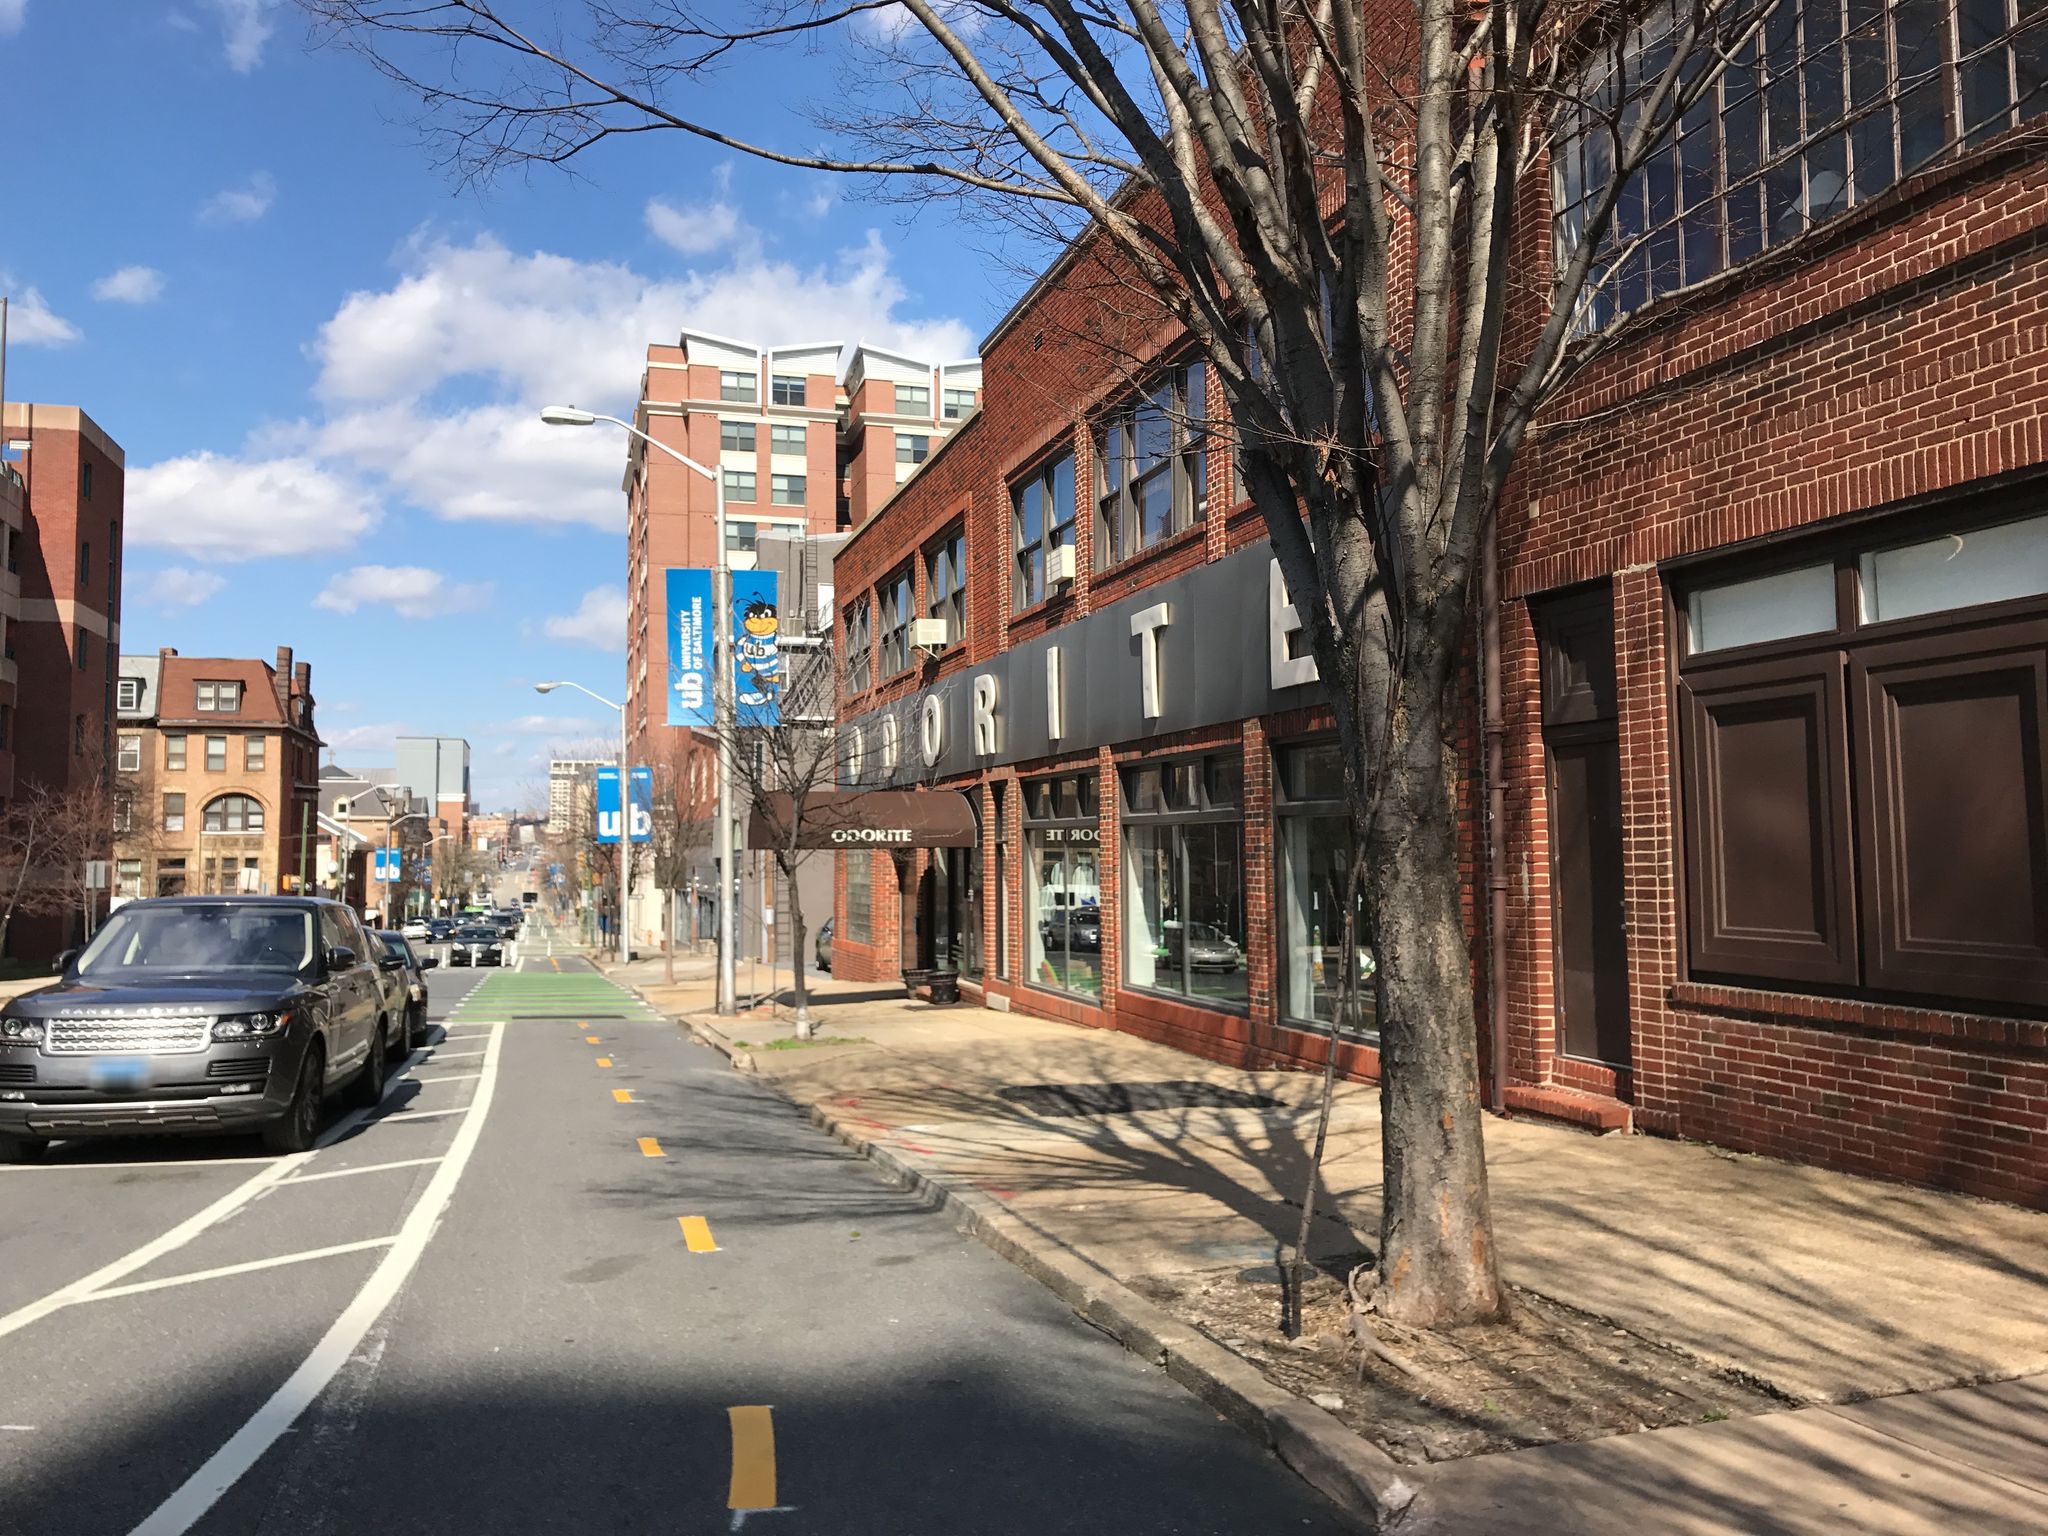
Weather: clear
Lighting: day
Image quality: good
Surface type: cycling surface
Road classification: cycleway
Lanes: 2
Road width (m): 2.0
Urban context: urban centre
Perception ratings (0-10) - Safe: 8.83, Lively: 9.06, Beautiful: 8.08, Boring: 2.77, Depressing: 1.9, Wealthy: 5.12